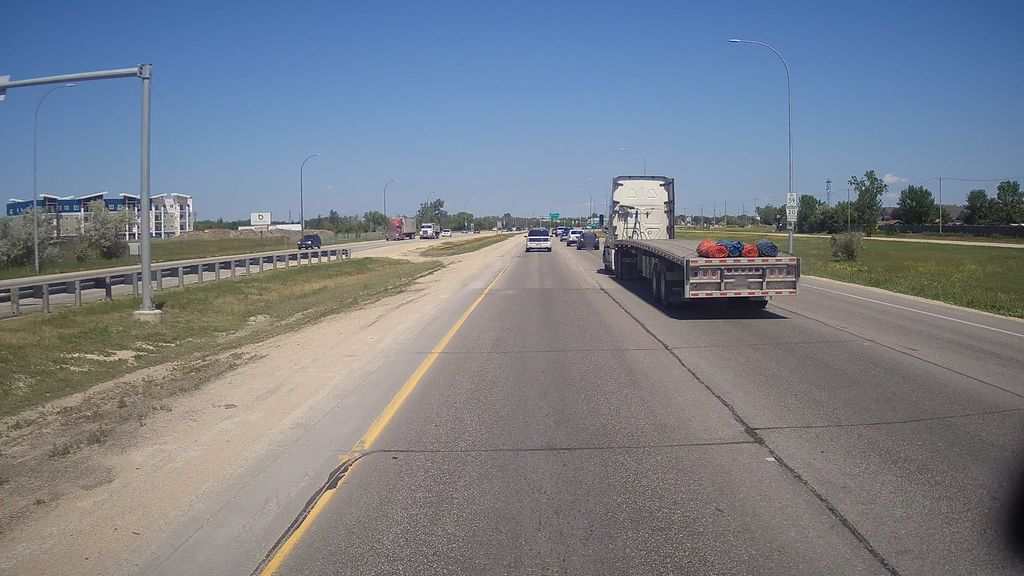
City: winnipeg